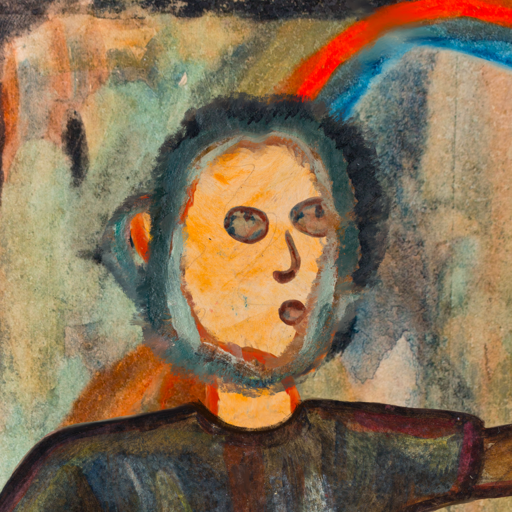
Background: Childish, Head And Neck Side: Experience, Face Side: Orphan, Bust: Mosgoul, Hair Side: Boggyland, Head Accessory: Blank, Second Necklace: Blank, Necklace: Blank, Baby: Blank